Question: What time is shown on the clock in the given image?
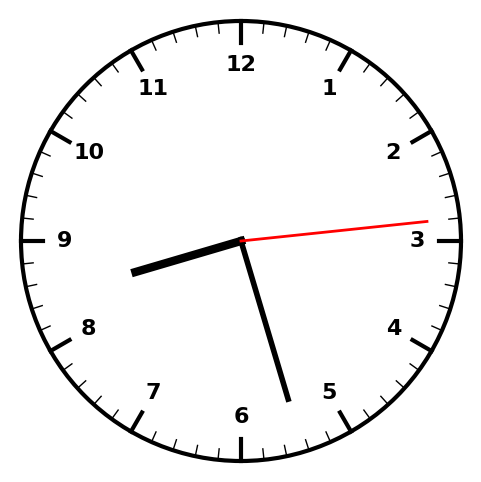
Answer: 08:27:14